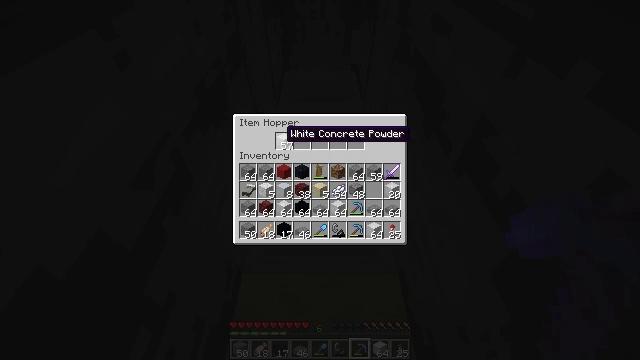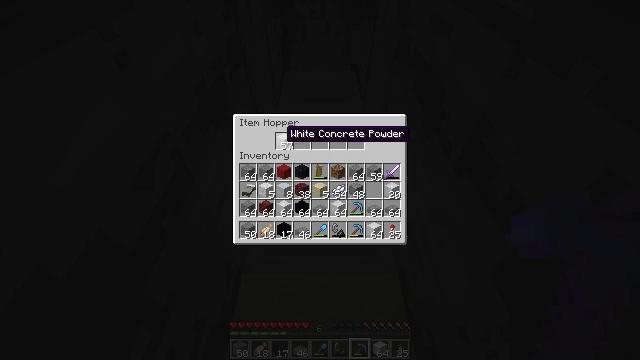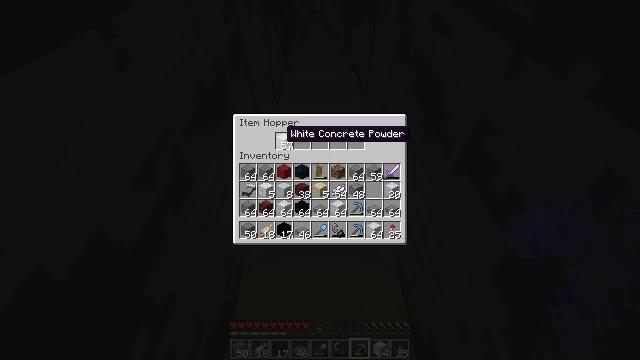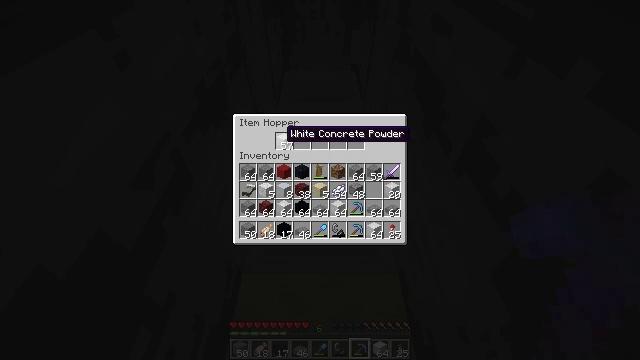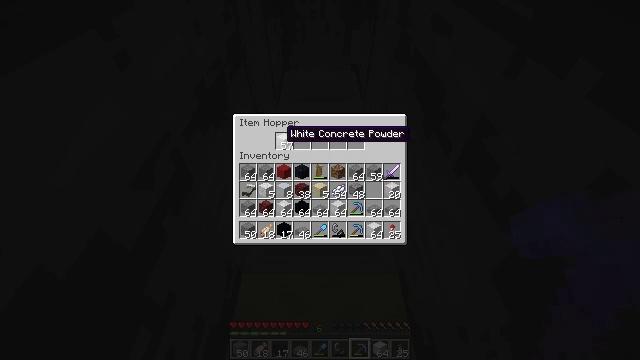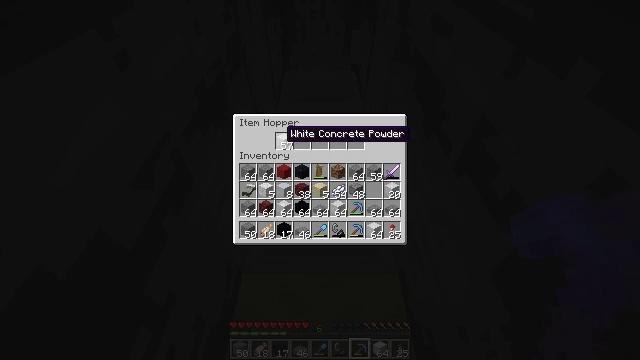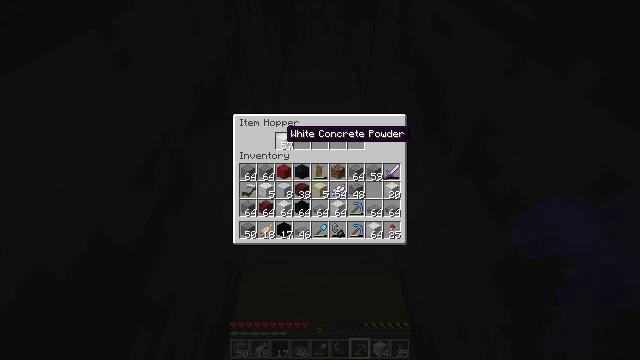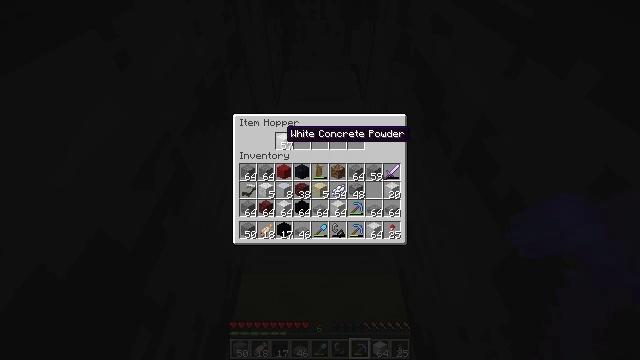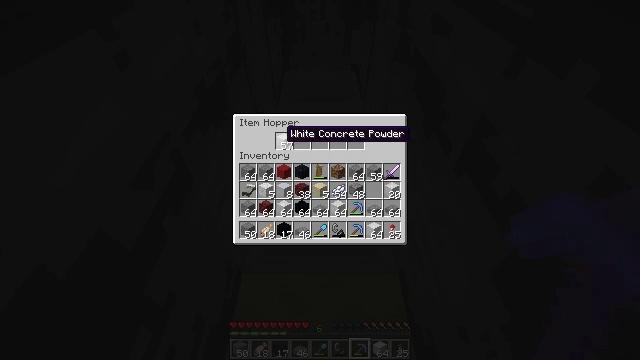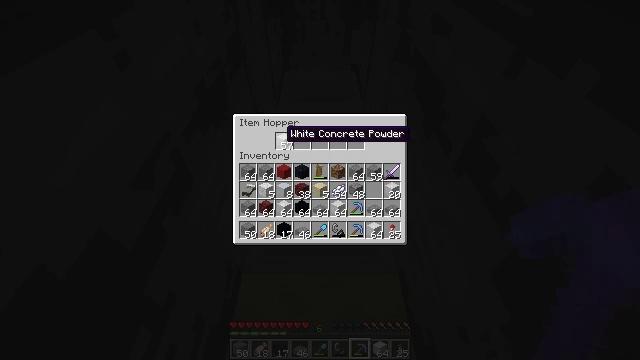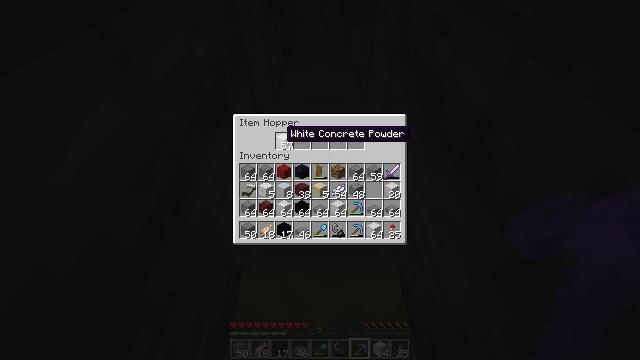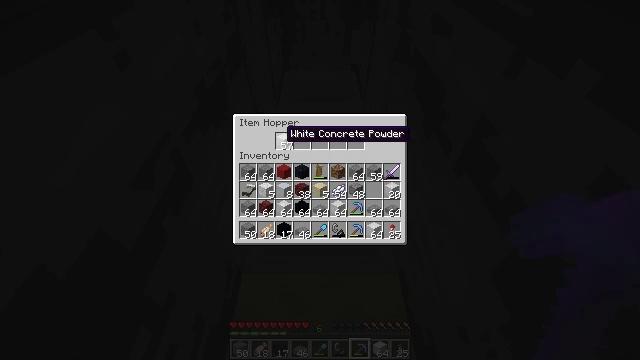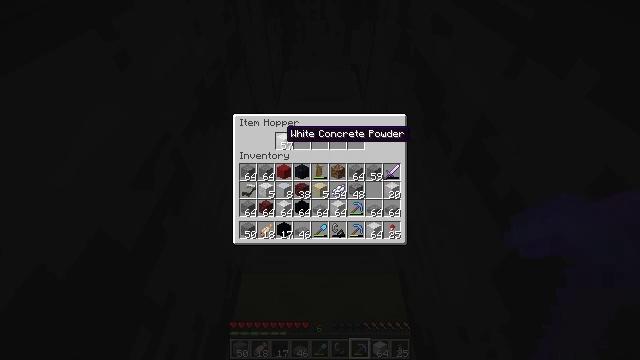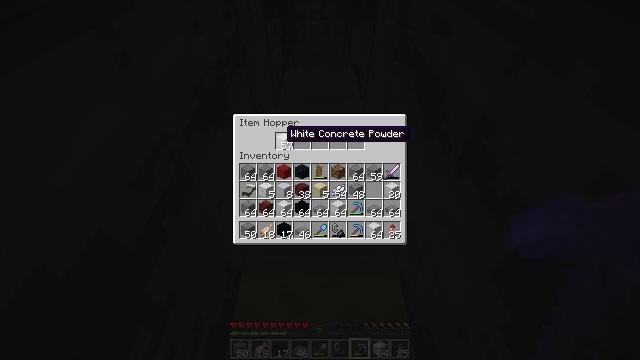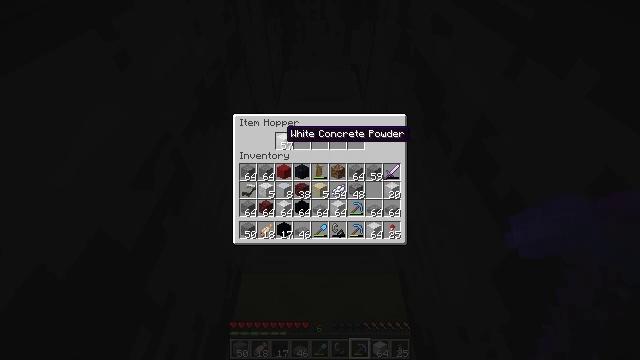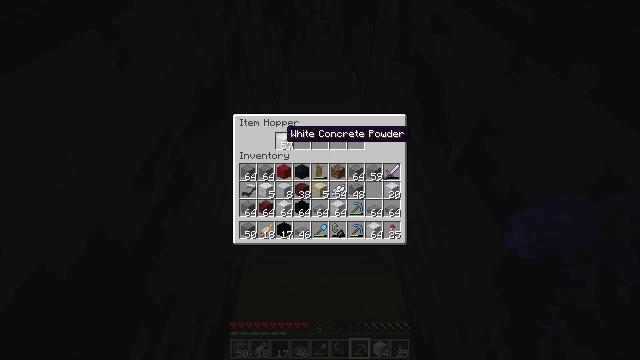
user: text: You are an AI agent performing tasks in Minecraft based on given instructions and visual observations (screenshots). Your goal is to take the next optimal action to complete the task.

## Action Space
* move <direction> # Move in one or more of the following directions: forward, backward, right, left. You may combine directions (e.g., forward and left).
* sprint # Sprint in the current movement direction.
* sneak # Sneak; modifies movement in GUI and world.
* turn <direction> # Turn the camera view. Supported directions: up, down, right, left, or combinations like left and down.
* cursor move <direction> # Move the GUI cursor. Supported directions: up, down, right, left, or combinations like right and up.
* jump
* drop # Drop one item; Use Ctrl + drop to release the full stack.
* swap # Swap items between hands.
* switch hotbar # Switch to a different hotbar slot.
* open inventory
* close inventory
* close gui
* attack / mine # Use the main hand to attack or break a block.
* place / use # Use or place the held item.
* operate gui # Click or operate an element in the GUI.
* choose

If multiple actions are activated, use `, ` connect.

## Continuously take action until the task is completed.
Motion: motion action
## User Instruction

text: Break the white concrete powder block.
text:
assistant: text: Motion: no_op
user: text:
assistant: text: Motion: no_op
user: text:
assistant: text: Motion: no_op
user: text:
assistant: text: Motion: no_op
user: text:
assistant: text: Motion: no_op
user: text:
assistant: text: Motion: no_op
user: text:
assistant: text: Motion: no_op
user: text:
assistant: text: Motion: no_op
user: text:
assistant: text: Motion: no_op
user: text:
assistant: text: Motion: no_op
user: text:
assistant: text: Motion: no_op
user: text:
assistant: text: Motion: no_op
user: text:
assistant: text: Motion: no_op
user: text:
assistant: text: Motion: no_op
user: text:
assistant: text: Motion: no_op
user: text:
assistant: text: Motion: no_op
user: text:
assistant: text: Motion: no_op
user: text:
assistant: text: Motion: no_op
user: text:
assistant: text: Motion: no_op
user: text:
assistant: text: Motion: no_op
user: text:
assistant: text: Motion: no_op
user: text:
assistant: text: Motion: no_op
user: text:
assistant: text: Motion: no_op
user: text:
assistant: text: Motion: no_op
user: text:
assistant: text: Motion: no_op
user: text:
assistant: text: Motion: no_op
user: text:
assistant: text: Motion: no_op
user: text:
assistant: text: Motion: no_op
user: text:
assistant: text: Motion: no_op
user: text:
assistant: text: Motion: no_op